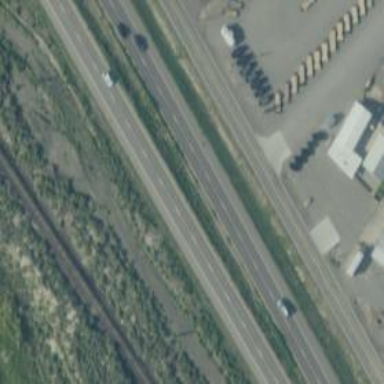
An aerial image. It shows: Asphalt trunk highway which is also expressway.